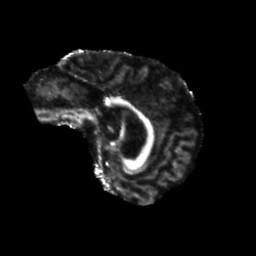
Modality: FA
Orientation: sagittal
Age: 68
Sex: female
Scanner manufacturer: siemens
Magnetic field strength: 3 T
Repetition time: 5.25 s
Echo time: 0.08 s